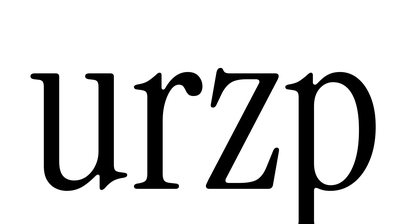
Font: InstrumentSerif-Regular